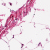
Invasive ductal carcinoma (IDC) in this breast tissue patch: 0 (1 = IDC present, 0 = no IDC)